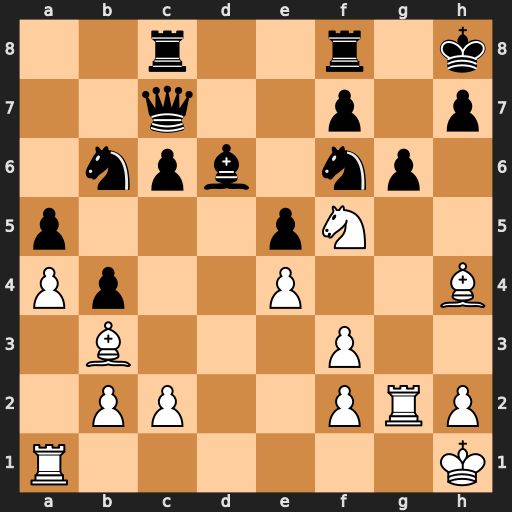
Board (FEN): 2r2r1k/2q2p1p/1npb1np1/p3pN2/Pp2P2B/1B3P2/1PP2PRP/R6K
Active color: w
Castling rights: -
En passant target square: -
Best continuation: Bxf6+ Kg8 Nh6#